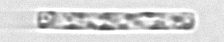
Label: Leptocylindrus